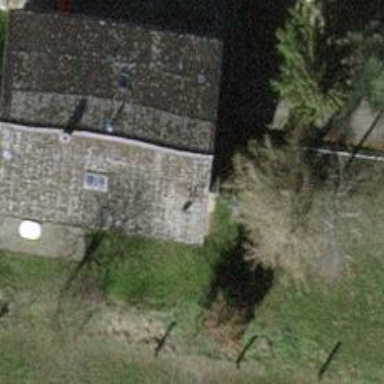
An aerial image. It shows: Farm auxiliary building with gabled roof.